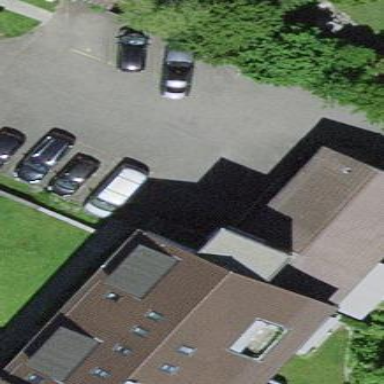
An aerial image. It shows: Residential building with gabled roof.